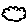
Label: cloud